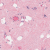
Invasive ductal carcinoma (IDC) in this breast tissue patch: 0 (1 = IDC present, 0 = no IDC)